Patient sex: F
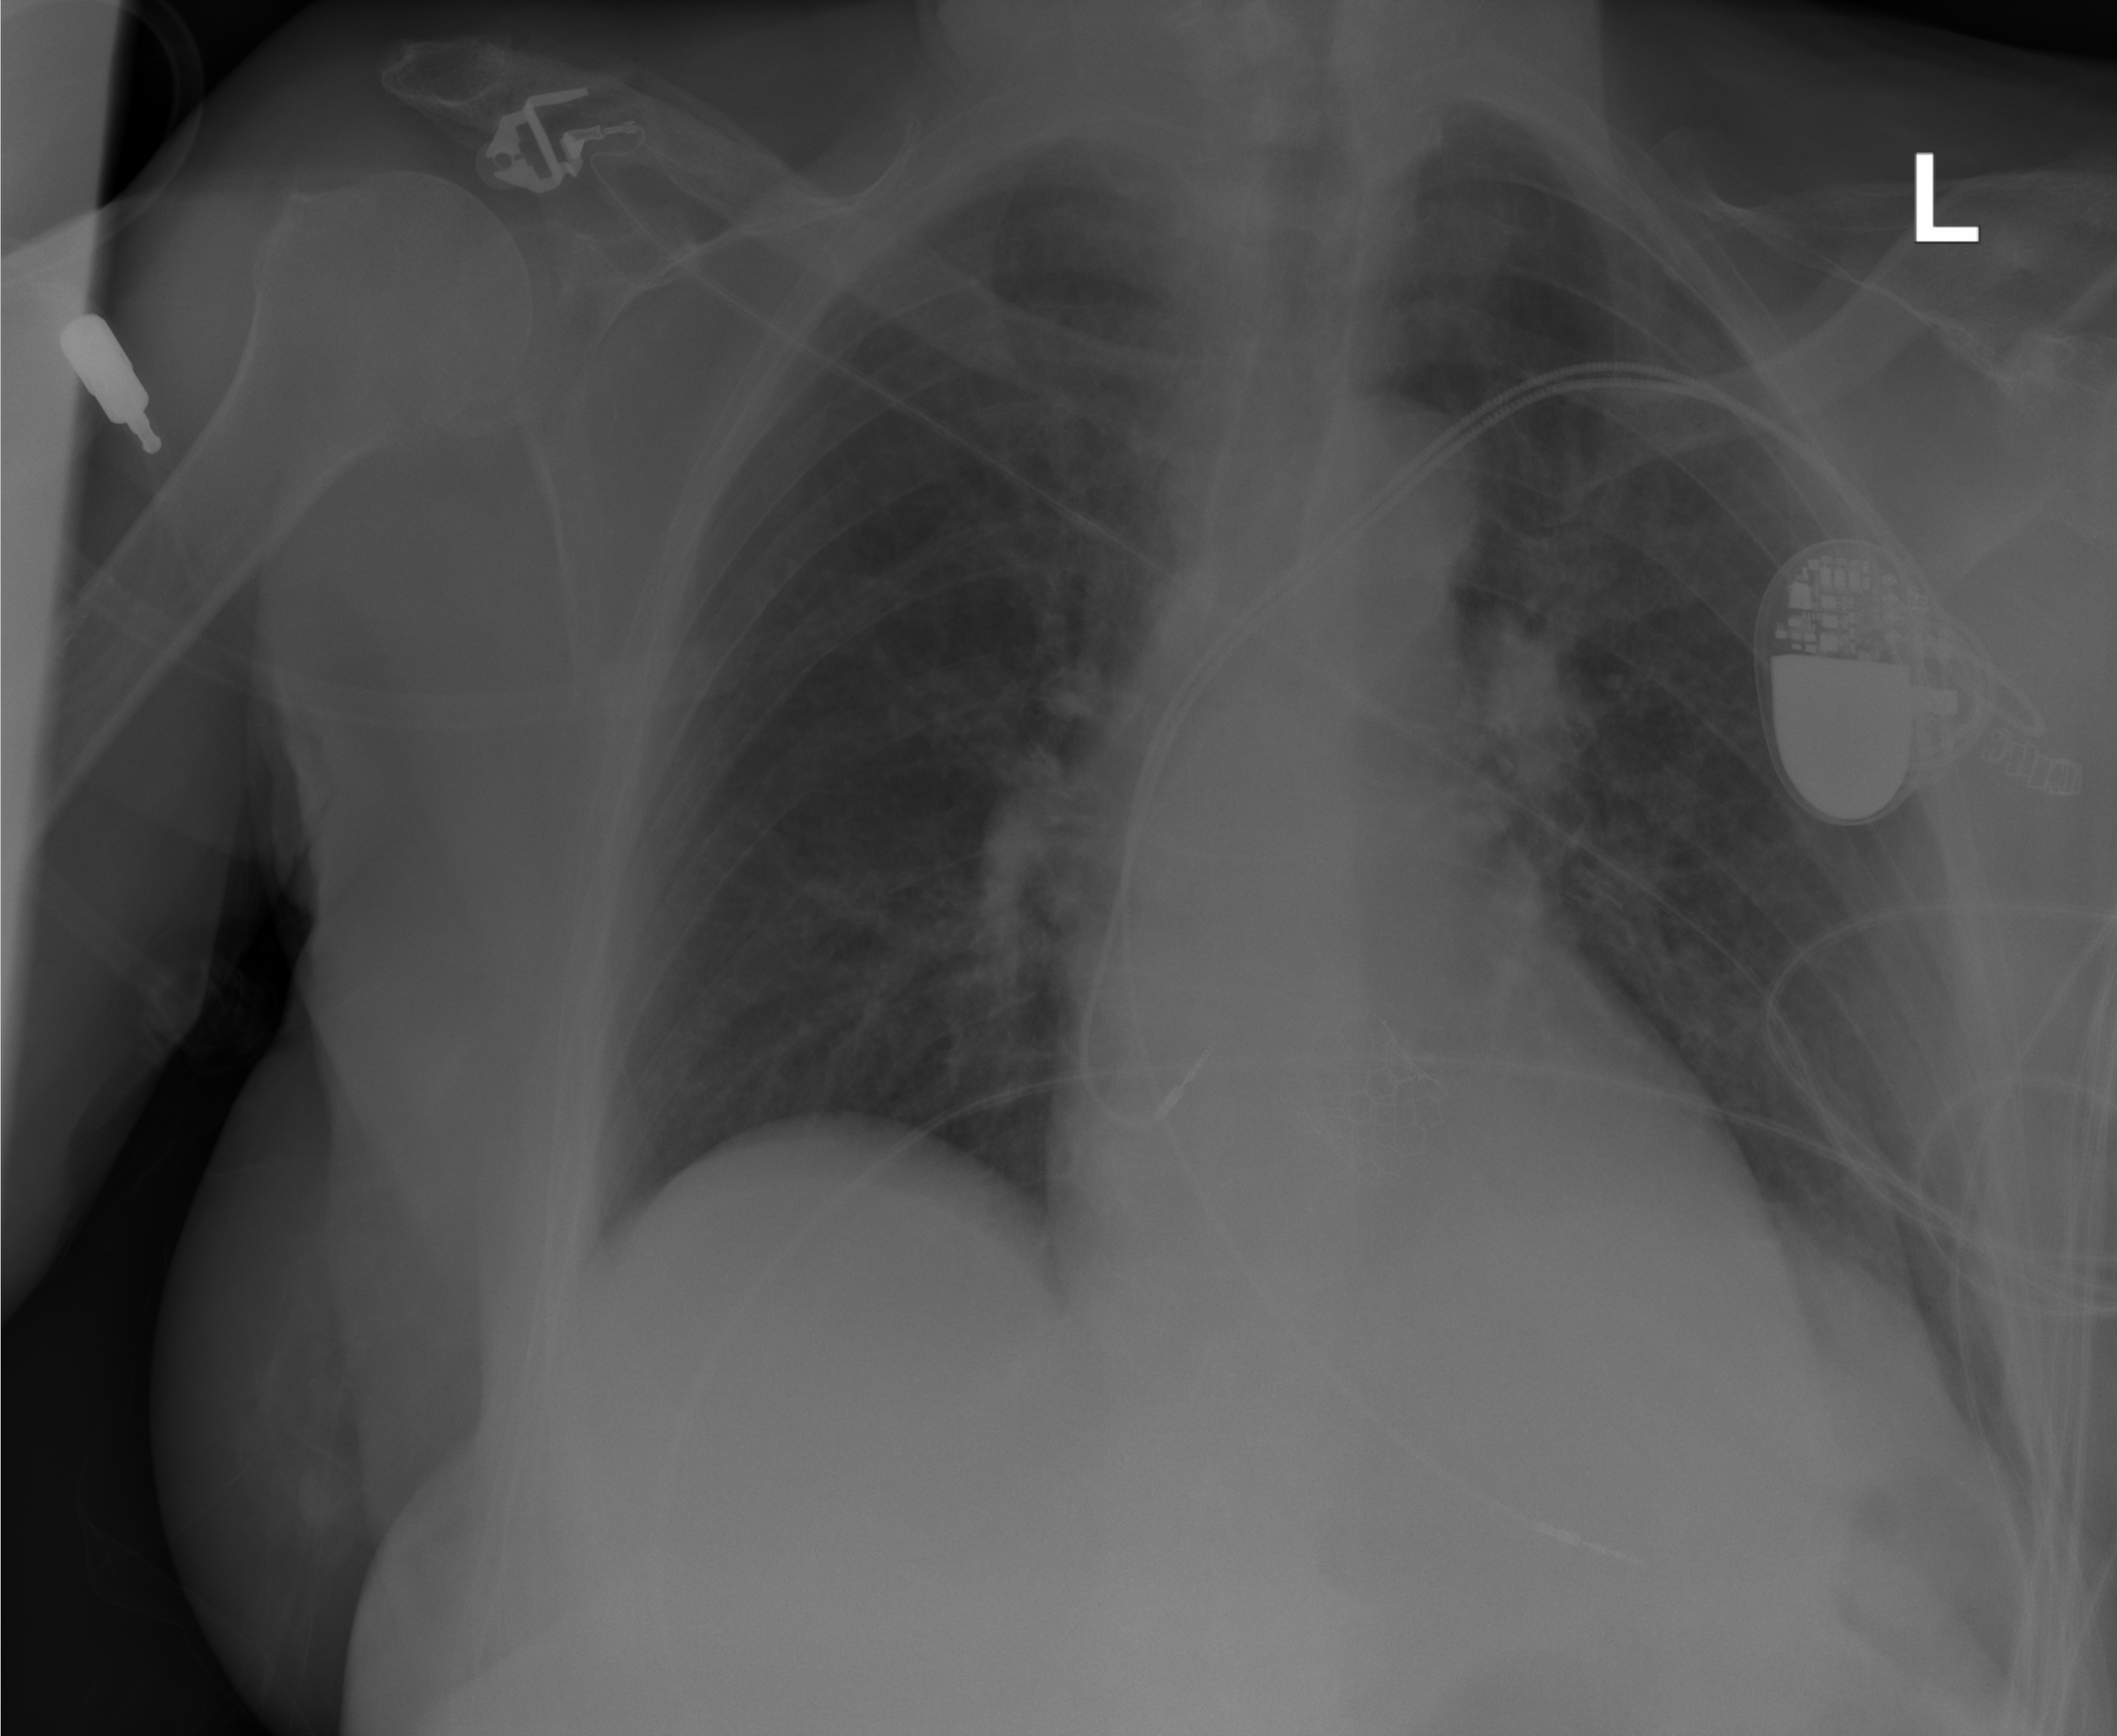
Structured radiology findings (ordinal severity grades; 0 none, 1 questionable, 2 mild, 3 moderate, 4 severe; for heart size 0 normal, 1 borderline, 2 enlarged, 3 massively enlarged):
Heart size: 0
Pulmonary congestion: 1
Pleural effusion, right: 0
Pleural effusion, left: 2
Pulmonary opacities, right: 0
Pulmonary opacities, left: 0
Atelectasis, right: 0
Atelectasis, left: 0